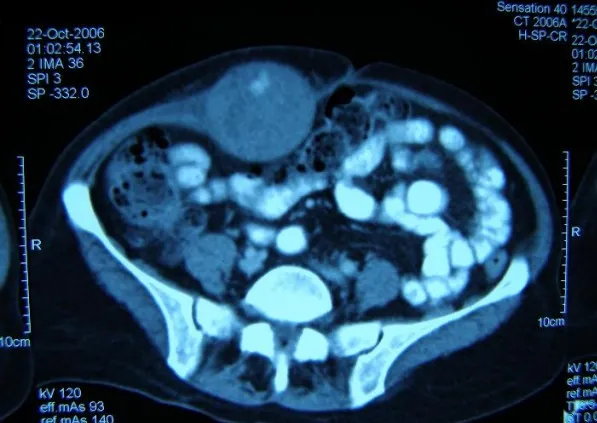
CT appearance of rectus hematoma on the right upper abdomen.
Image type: radiology (ct)